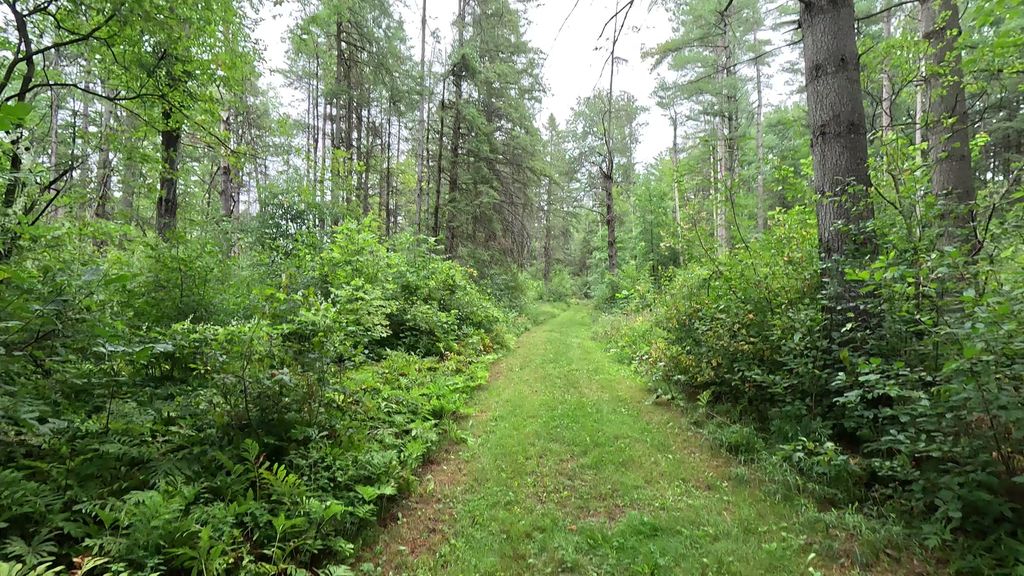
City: ottawa-gatineau